Question: I have a collection view with a few collection view cells in it like the picture below. It seems to have really bad quality graphics compared to the rest of the UI.
The screenshot was taken on a real iOS device with retina display to show you.
Any help?

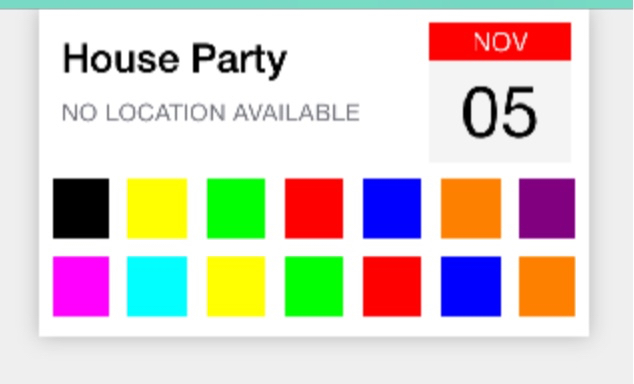
Answer: Dima was right, thanks.
I had code attached to the CALayer for a shadow effect which made it low resolution:
'''
cell.layer.masksToBounds = NO;
cell.layer.borderColor = [UIColor whiteColor].CGColor;
cell.layer.borderWidth = 7.0f;
cell.layer.contentsScale = [UIScreen mainScreen].scale;
cell.layer.shadowOpacity = 0.25f;
cell.layer.shadowRadius = 5.0f;
cell.layer.shadowOffset = CGSizeZero;
cell.layer.shadowPath = [UIBezierPath bezierPathWithRect:cell.bounds].CGPath;
cell.layer.shouldRasterize = YES;
'''